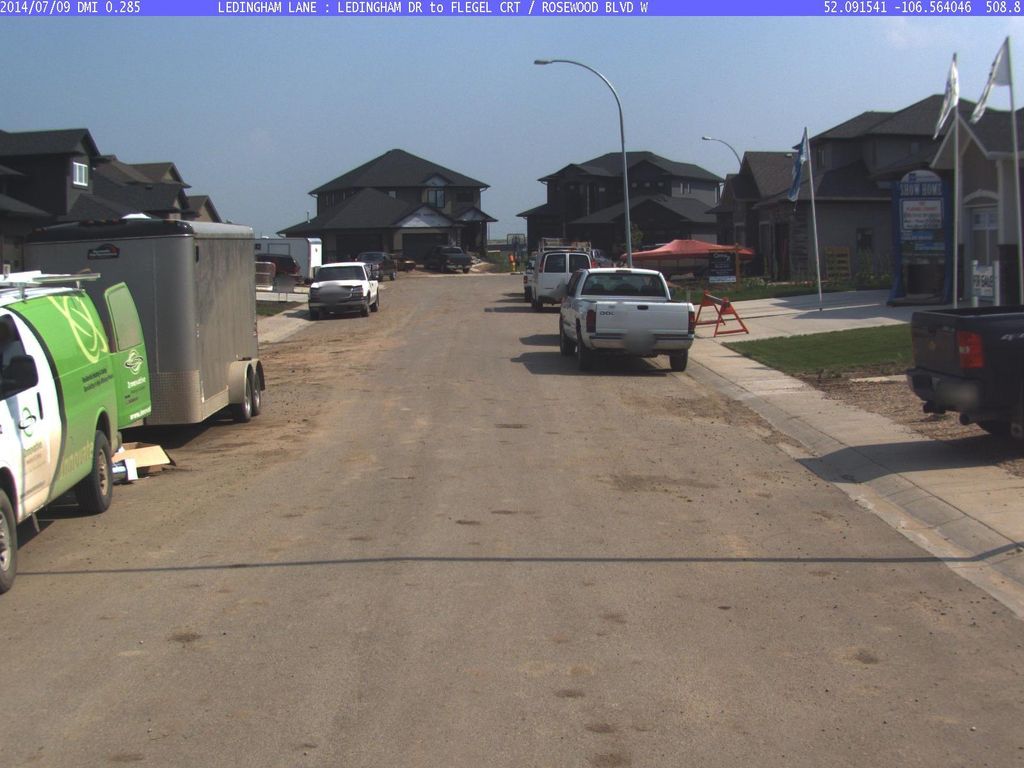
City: saskatoon